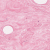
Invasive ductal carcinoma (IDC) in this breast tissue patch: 0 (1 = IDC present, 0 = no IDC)